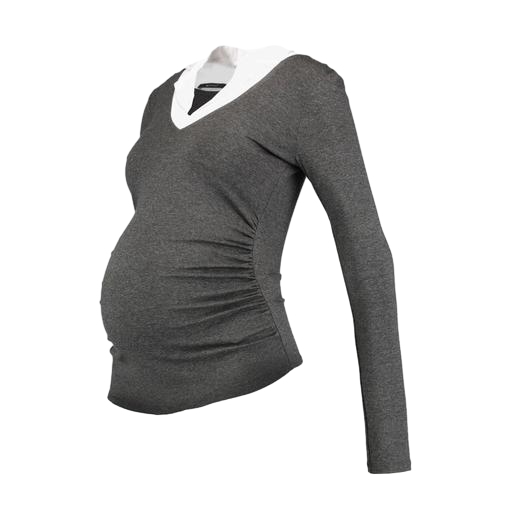
gray double-layer top, two-fer shirt, long sleeved and dark grey, white background